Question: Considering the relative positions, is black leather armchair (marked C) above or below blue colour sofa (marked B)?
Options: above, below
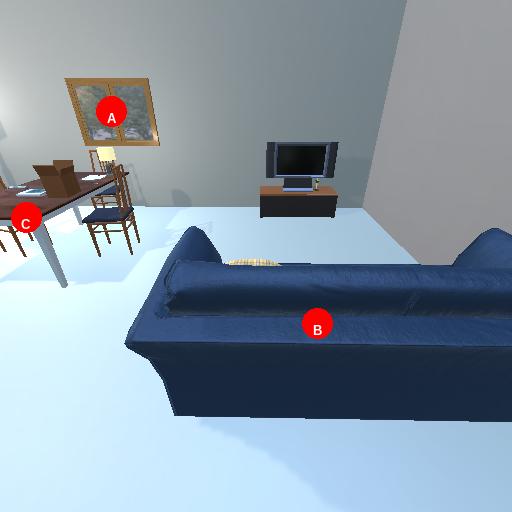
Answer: above